Brain MRI, t2w sequence, axial 2D slice.
Patient: age 33, sex F, weight 95 kg, height 1.95 m
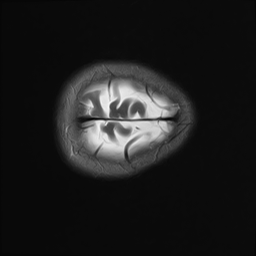